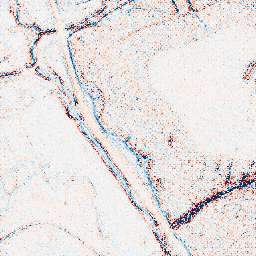
Category: edge_preserving
Decomposition family: bilateral
Decomposition parameters: d: 9
sigma_color: 50
sigma_space: 150
Upsampling method: regularized
Upsampling parameters: scale: 2
lambda_reg: 0.1
Upsampling scale: 2